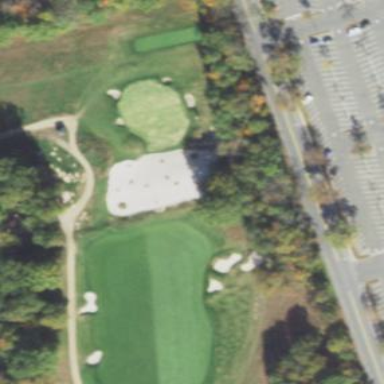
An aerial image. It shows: Golf fairway surrounded by grass.